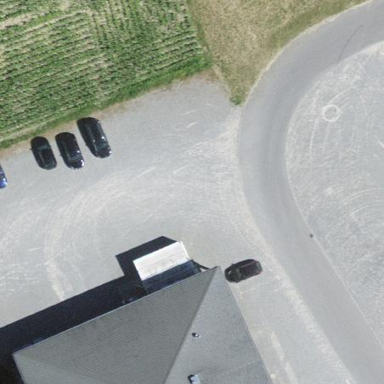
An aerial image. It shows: Parking area with gravel surface.